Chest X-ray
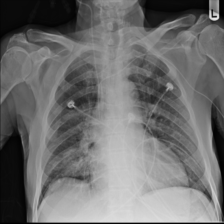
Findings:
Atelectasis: negative
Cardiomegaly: negative
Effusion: negative
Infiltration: negative
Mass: negative
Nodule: negative
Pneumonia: negative
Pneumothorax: negative
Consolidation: negative
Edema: negative
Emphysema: negative
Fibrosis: negative
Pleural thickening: negative
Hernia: negative